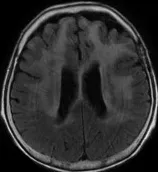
With T2 hyperintensities.
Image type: radiology (mri)